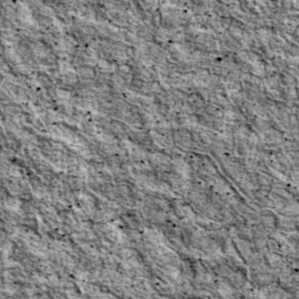
Label: non_frost